Interaction volume radius: 5 \u00c5
Interaction volume height: 35 \u00c5
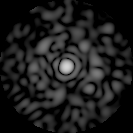
Disorder parameter: 0.8695